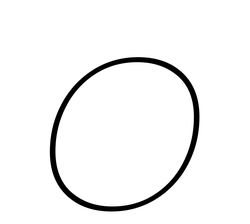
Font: Poppins-ThinItalic